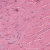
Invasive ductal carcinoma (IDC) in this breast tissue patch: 0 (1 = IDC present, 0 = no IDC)